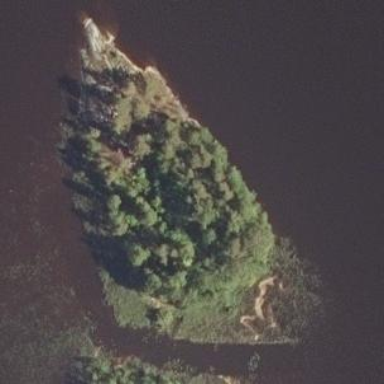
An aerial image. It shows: Islet covered with woodland.